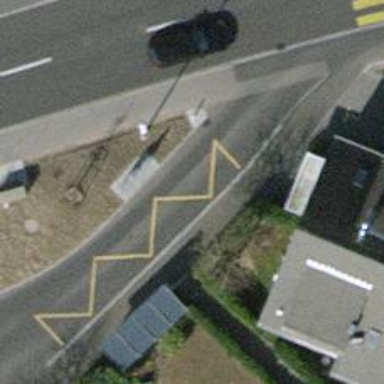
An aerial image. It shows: Bus stop with designated stop position for public transport.